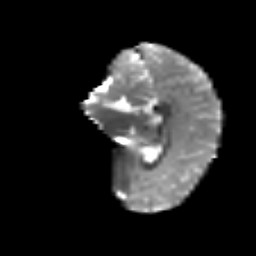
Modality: T2w
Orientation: sagittal
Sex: female
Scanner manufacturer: siemens
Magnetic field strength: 3 T
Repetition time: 5 s
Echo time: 0.071 s